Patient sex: M
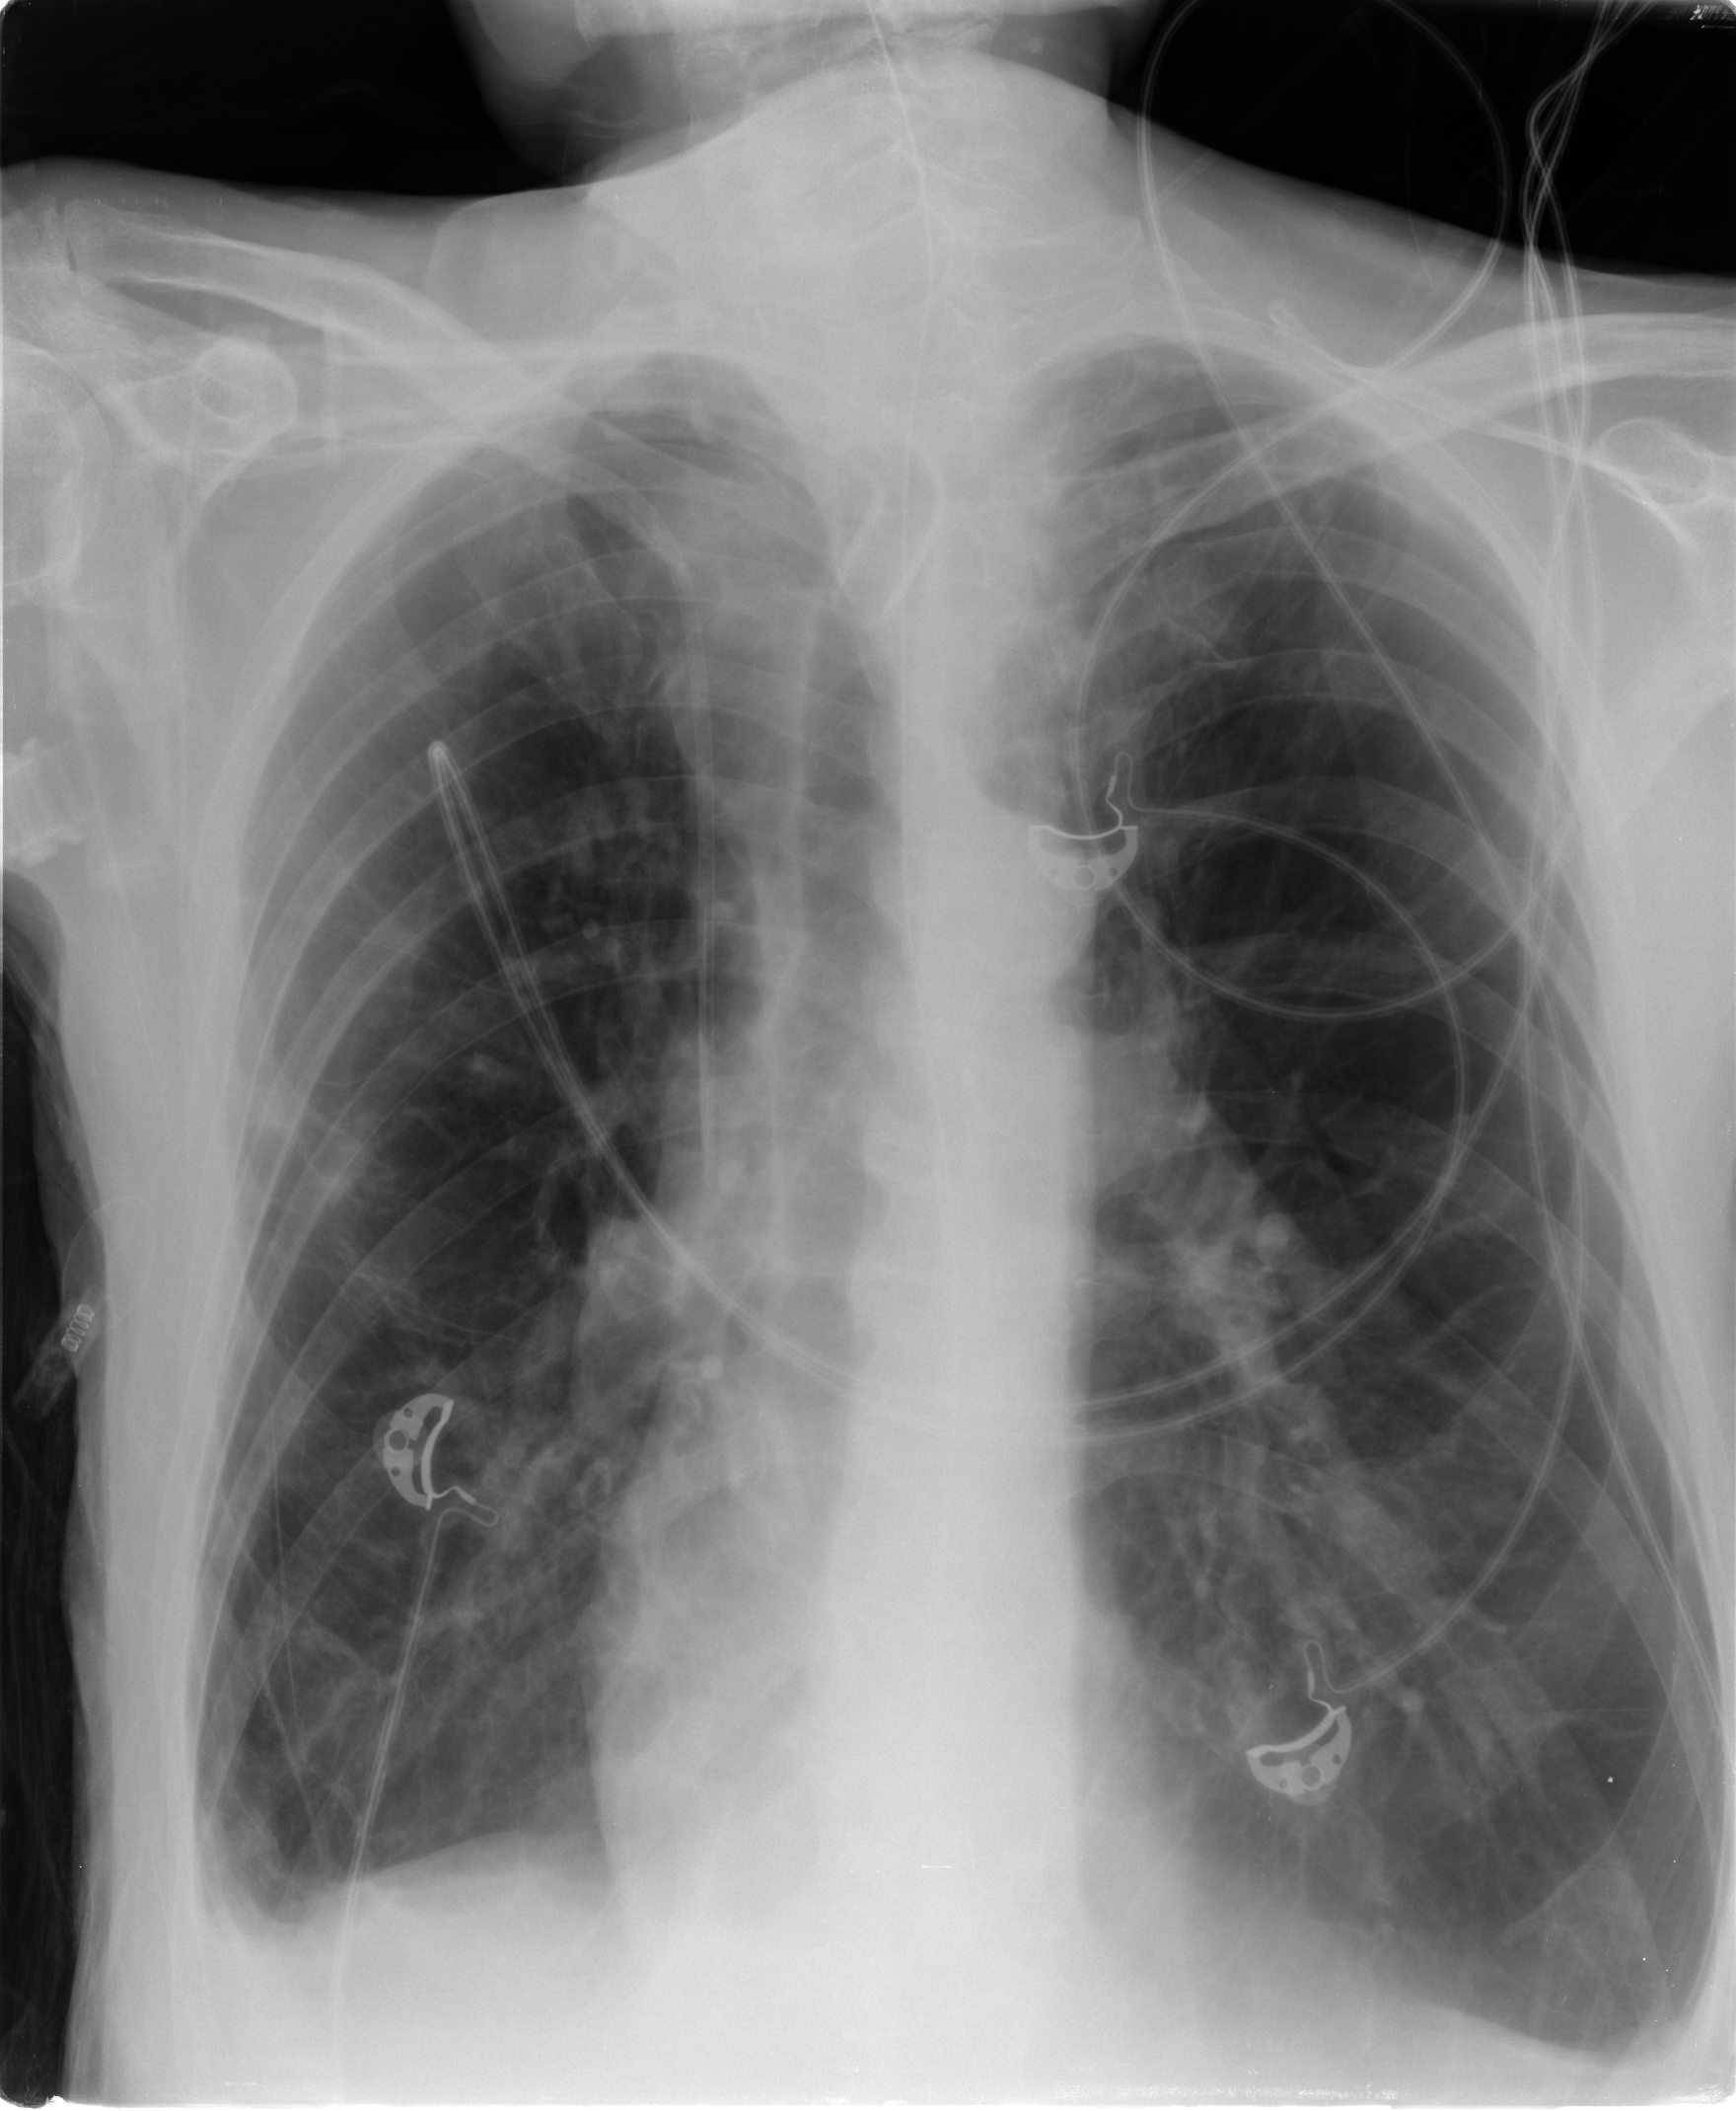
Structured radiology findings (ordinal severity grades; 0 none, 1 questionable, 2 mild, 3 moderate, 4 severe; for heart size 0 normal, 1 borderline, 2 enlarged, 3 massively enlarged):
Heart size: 0
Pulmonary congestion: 0
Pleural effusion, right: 2
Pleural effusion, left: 2
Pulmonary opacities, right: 0
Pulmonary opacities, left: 0
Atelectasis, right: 2
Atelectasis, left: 0